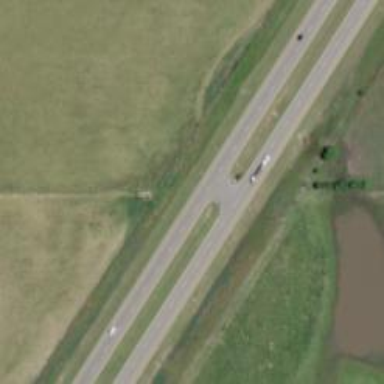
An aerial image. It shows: Trunk link highway.